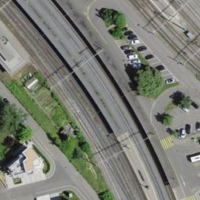
EUNIS habitat code: 57
Species observed at this site:
Echium vulgare